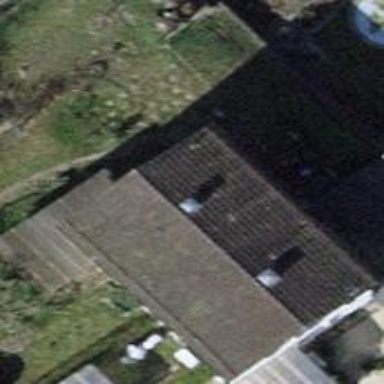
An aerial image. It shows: Semi-detached house.